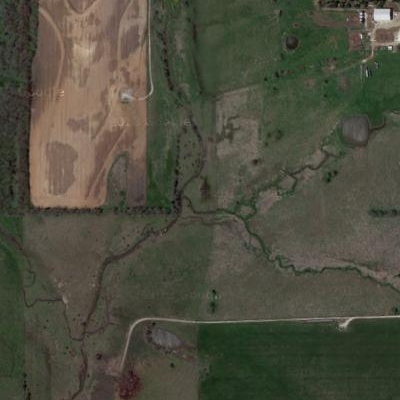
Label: aGrass